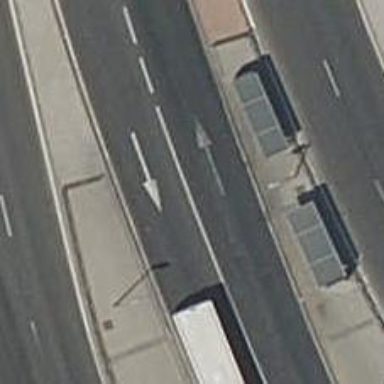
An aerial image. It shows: Public transport stop position.